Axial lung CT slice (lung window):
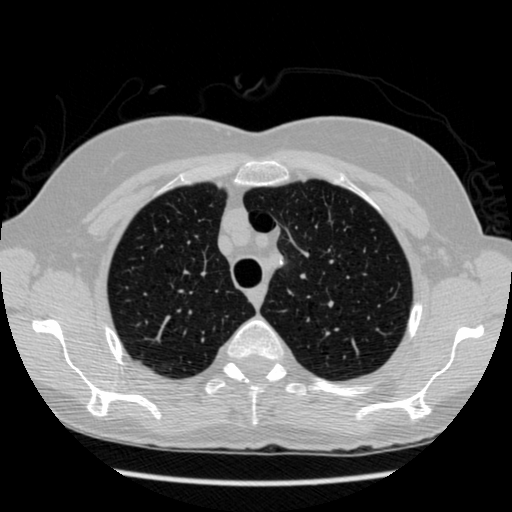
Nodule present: no